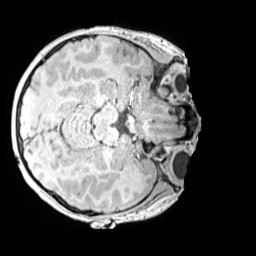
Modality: MP2RAGE
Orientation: axial
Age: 11
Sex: female
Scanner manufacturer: siemens
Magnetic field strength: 3 T
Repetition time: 4 s
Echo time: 0.00299 s